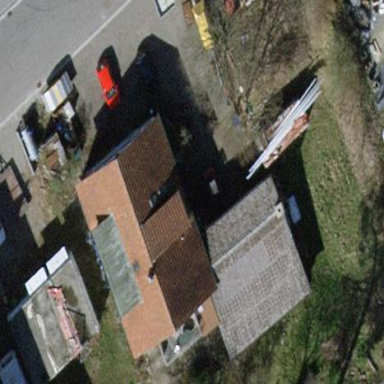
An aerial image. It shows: Detached building with gabled roof.